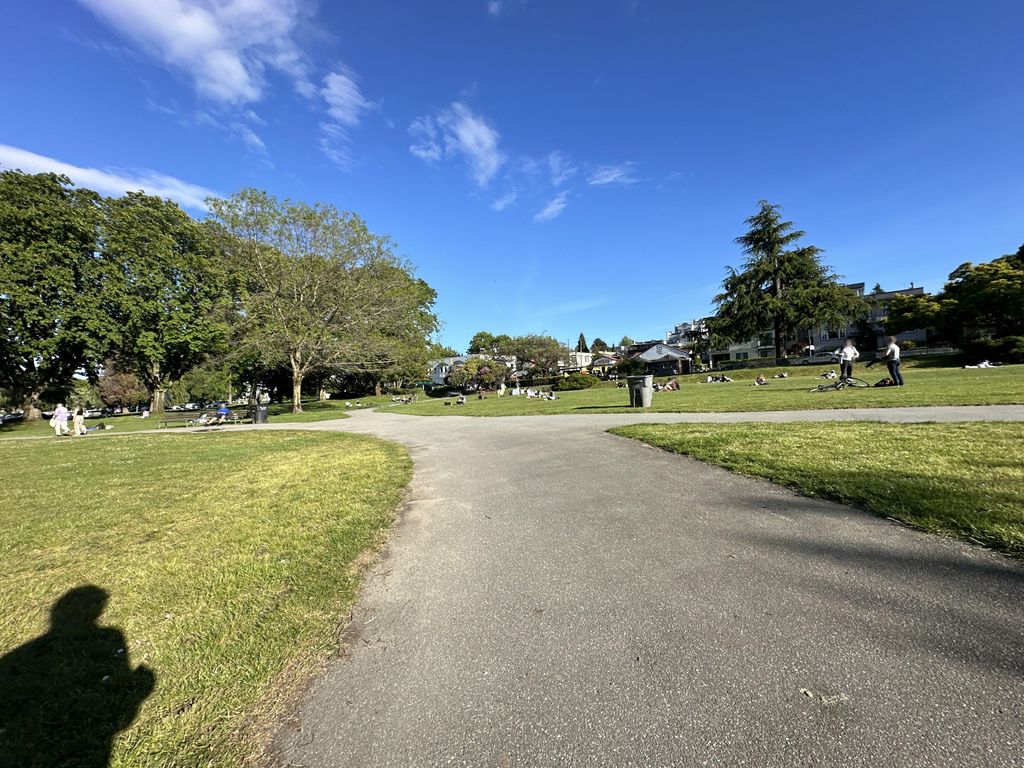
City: vancouver